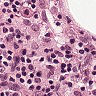
Metastatic tissue present: no